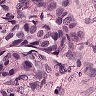
Metastatic tissue present: yes